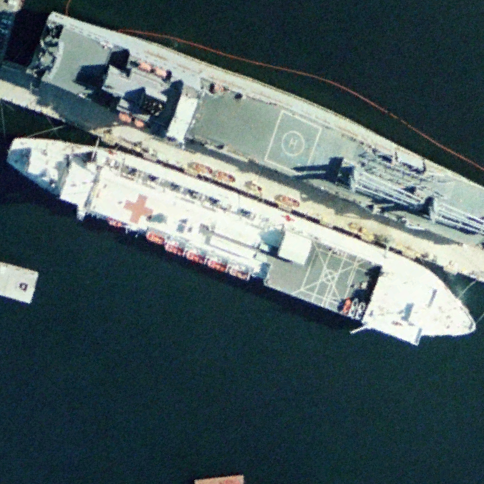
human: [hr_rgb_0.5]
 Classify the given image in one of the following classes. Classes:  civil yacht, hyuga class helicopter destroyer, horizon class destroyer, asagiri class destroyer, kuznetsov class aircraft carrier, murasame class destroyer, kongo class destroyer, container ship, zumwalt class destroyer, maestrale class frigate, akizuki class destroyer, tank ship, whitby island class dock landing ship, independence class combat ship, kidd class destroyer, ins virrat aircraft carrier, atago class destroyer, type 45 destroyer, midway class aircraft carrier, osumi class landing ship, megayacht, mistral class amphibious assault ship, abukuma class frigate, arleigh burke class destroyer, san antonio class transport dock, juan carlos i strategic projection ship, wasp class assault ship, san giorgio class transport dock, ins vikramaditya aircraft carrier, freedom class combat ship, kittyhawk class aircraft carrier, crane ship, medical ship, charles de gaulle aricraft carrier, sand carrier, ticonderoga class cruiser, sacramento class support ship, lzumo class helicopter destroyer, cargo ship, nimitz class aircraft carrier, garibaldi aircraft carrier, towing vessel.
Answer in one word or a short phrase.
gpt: Medical ship